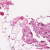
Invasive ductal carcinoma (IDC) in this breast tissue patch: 0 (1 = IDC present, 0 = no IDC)